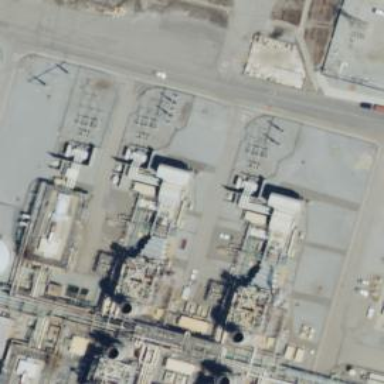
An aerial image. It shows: Gas turbine generator.